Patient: sex M, age 47
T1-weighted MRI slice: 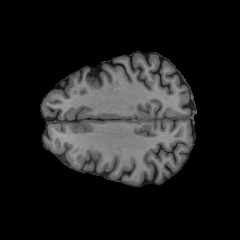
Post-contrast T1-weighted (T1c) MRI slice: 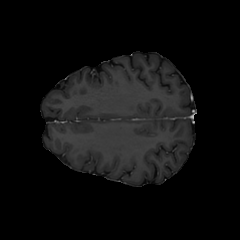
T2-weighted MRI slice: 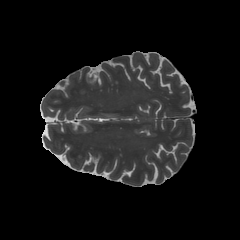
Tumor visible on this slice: no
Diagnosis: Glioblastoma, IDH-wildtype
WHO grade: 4